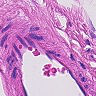
Metastatic tissue present: no